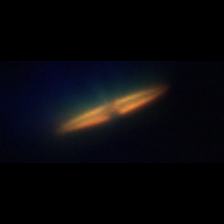
Taxon: Pennate
Group: Diatoms